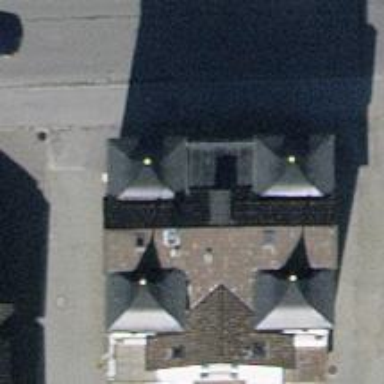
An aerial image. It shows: Restaurant.